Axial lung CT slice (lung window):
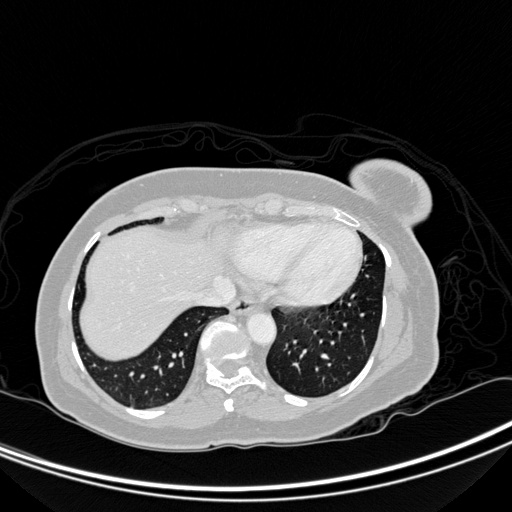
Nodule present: no